Question: I have a problem with latitude and longitude. When I want to get coordinates, only 24 API retrieve coordinates. Others don't. I don't know why
I'm using GPSTracker service
'''
public Location getLocation() {
try {
locationManager = (LocationManager) mContext
.getSystemService(LOCATION_SERVICE);
// getting GPS status
isGPSEnabled = locationManager
.isProviderEnabled(LocationManager.GPS_PROVIDER);
// getting network status
isNetworkEnabled = locationManager
.isProviderEnabled(LocationManager.NETWORK_PROVIDER);
if (!isGPSEnabled && !isNetworkEnabled) {
// no network provider is enabled
} else {
this.canGetLocation = true;
if (isNetworkEnabled) {
if (ActivityCompat.checkSelfPermission(this, Manifest.permission.ACCESS_FINE_LOCATION) != PackageManager.PERMISSION_GRANTED && ActivityCompat.checkSelfPermission(this, Manifest.permission.ACCESS_COARSE_LOCATION) != PackageManager.PERMISSION_GRANTED) {
}
locationManager.requestLocationUpdates(
LocationManager.NETWORK_PROVIDER,
MIN_TIME_BW_UPDATES,
MIN_DISTANCE_CHANGE_FOR_UPDATES, this);
Log.d("Network", "Network");
if (locationManager != null) {
location = locationManager
.getLastKnownLocation(LocationManager.NETWORK_PROVIDER);
if (location != null) {
latitude = location.getLatitude();
longitude = location.getLongitude();
}
}
}
// if GPS Enabled get lat/long using GPS Services
if (isGPSEnabled) {
if (location == null) {
locationManager.requestLocationUpdates(
LocationManager.GPS_PROVIDER,
MIN_TIME_BW_UPDATES,
MIN_DISTANCE_CHANGE_FOR_UPDATES, this);
Log.d("GPS Enabled", "GPS Enabled");
if (locationManager != null) {
location = locationManager
.getLastKnownLocation(LocationManager.GPS_PROVIDER);
if (location != null) {
latitude = location.getLatitude();
longitude = location.getLongitude();
}
}
}
}
}
} catch (Exception e) {
e.printStackTrace();
}
return location;
}
'''
I'm saving data into db by this method:
'''
private void getCoordinates() {
GPSTracker gpstracker = new GPSTracker(this);
if(gpstracker.canGetLocation)
{
double locationLng = gpstracker.getLongitude();
double locationLat = gpstracker.getLatitude();
databaseReference.child("lng").setValue(locationLng);
databaseReference.child("lat").setValue(locationLat);
}else
gpstracker.showSettingsAlert();
}
'''
here you can see my db, first user had been saved by 24 Api emulator, second by 25, others don't work too:

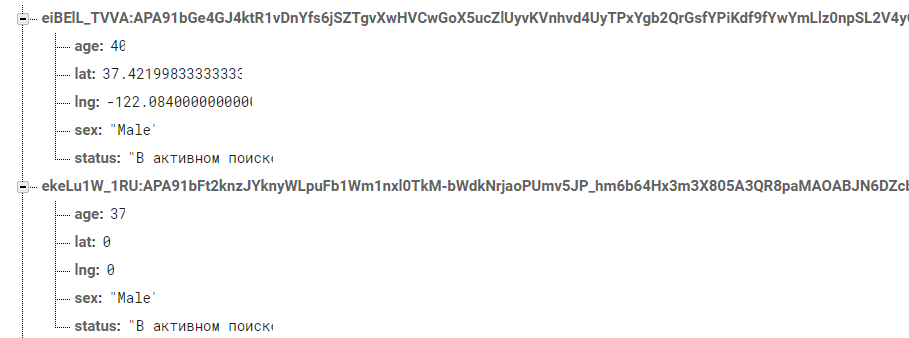
Answer: you need permission request for 23 and 25 api
add this to class
'''
private static final int PERMISSION_ACCESS_COARSE_LOCATION = 0;
if (ContextCompat.checkSelfPermission(MainActivity.this, Manifest.permission.ACCESS_COARSE_LOCATION)
!= PackageManager.PERMISSION_GRANTED) {
ActivityCompat.requestPermissions(MainActivity.this, new String[]{Manifest.permission.ACCESS_COARSE_LOCATION},
PERMISSION_ACCESS_COARSE_LOCATION);
}
'''